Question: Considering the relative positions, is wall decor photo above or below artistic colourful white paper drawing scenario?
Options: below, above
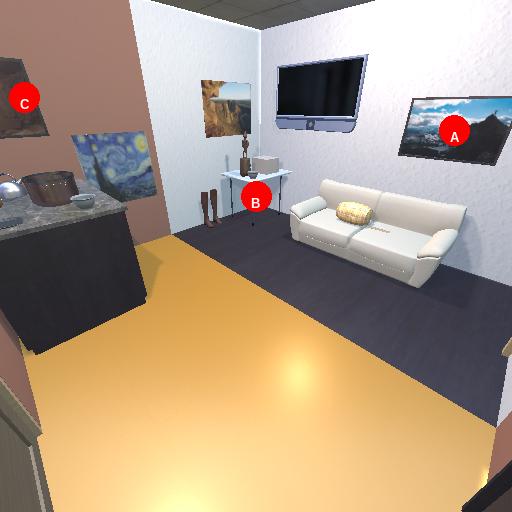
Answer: below